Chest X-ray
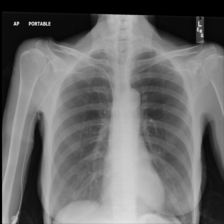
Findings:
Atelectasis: negative
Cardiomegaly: negative
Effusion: negative
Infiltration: negative
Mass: negative
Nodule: negative
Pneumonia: negative
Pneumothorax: negative
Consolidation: negative
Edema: negative
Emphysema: negative
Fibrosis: negative
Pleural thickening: negative
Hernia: negative